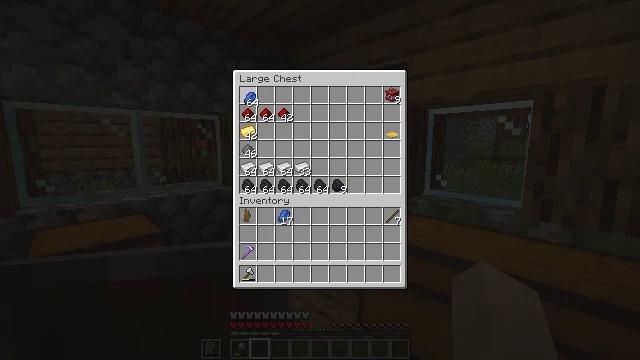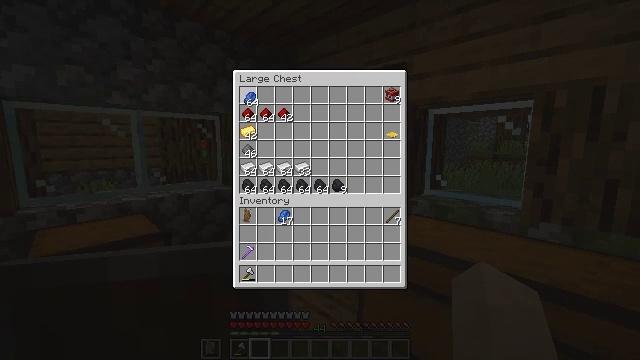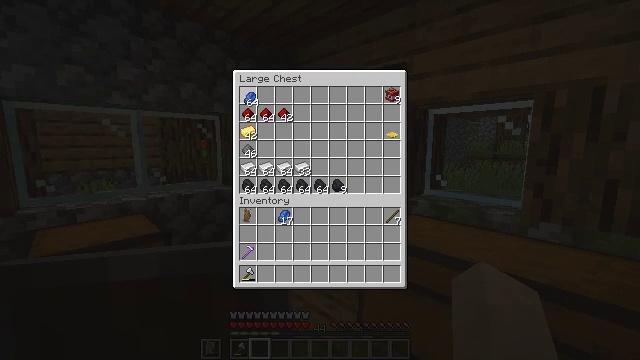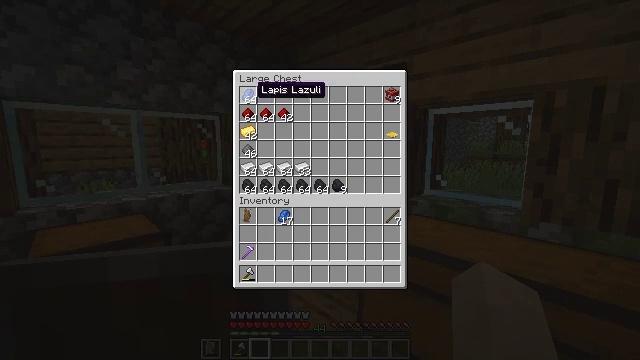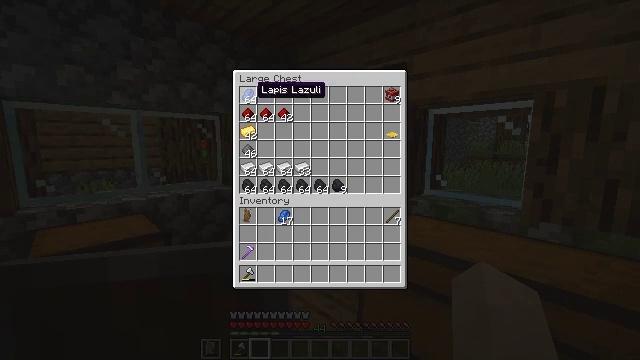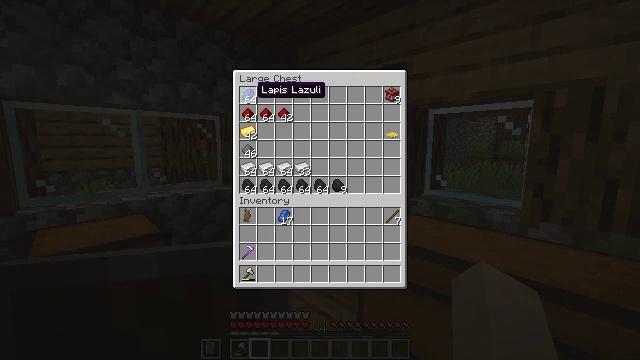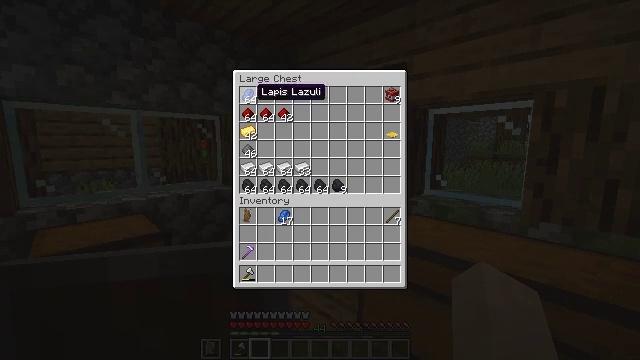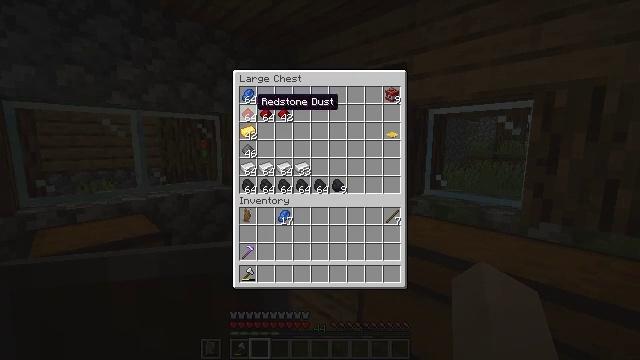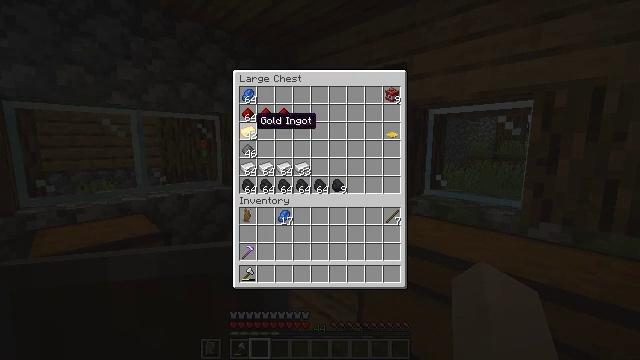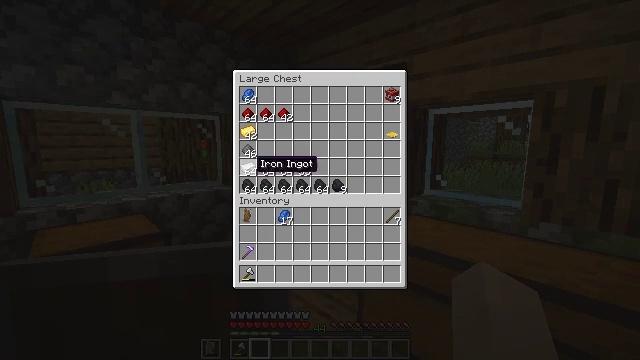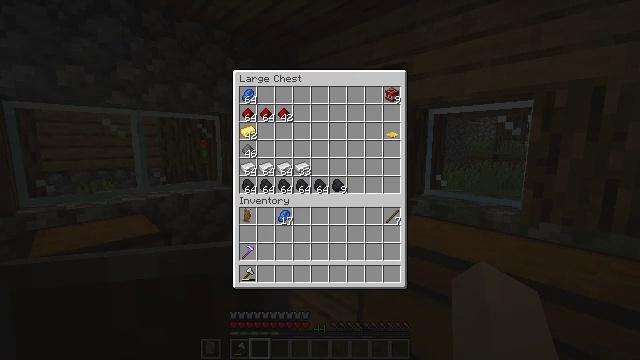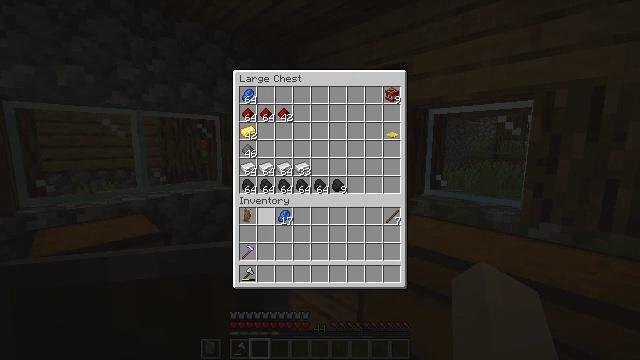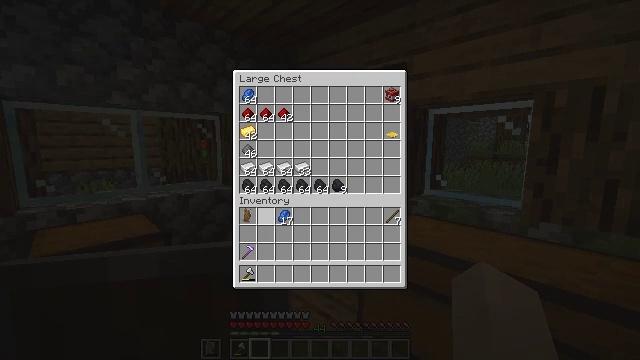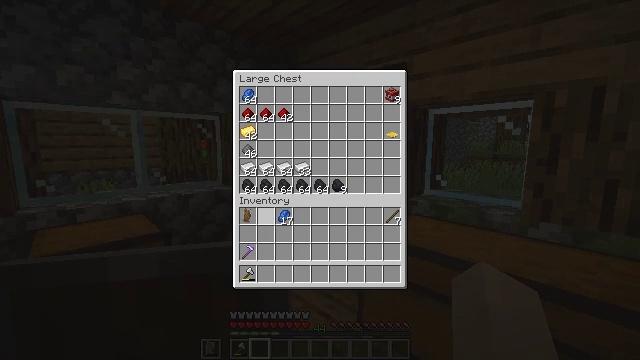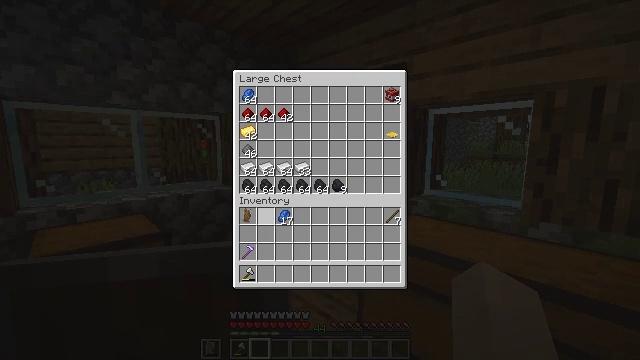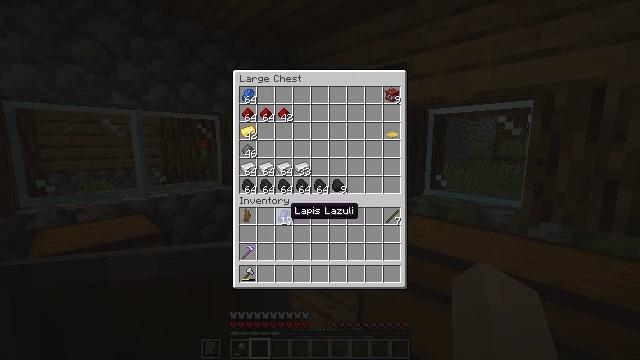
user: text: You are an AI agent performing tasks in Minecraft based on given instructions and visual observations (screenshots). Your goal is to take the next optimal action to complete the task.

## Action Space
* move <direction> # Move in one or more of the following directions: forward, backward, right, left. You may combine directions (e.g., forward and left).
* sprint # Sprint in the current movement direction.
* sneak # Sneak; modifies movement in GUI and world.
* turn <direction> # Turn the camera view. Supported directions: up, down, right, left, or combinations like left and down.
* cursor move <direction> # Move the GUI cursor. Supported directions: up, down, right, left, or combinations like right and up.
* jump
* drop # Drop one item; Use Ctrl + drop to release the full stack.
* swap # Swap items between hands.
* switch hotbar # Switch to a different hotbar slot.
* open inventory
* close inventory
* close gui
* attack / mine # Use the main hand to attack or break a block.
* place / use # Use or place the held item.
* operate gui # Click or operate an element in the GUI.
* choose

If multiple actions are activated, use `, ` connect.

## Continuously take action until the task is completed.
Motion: motion action
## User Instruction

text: Break the pumpkin to collect it.
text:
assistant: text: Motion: operate gui
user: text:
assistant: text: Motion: operate gui
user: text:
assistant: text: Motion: no_op
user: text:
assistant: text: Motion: no_op
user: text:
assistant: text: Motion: no_op
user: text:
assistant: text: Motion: no_op
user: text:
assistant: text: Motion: cursor move down
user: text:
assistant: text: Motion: cursor move down
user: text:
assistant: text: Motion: cursor move down
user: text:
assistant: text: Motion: cursor move down
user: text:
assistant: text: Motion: no_op
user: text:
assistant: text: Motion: no_op
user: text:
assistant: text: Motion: no_op
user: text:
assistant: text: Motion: cursor move right
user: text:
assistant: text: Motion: cursor move right
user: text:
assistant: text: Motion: cursor move right
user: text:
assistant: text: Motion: operate gui
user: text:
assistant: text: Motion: operate gui
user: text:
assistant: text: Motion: operate gui
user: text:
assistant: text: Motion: no_op
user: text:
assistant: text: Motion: no_op
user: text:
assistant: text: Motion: no_op
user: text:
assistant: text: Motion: no_op
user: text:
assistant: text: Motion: operate gui
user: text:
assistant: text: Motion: operate gui
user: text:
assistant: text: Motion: operate gui
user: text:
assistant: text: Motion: cursor move up, operate gui
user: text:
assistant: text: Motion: cursor move up
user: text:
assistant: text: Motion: cursor move left and up
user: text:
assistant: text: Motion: cursor move up